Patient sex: F
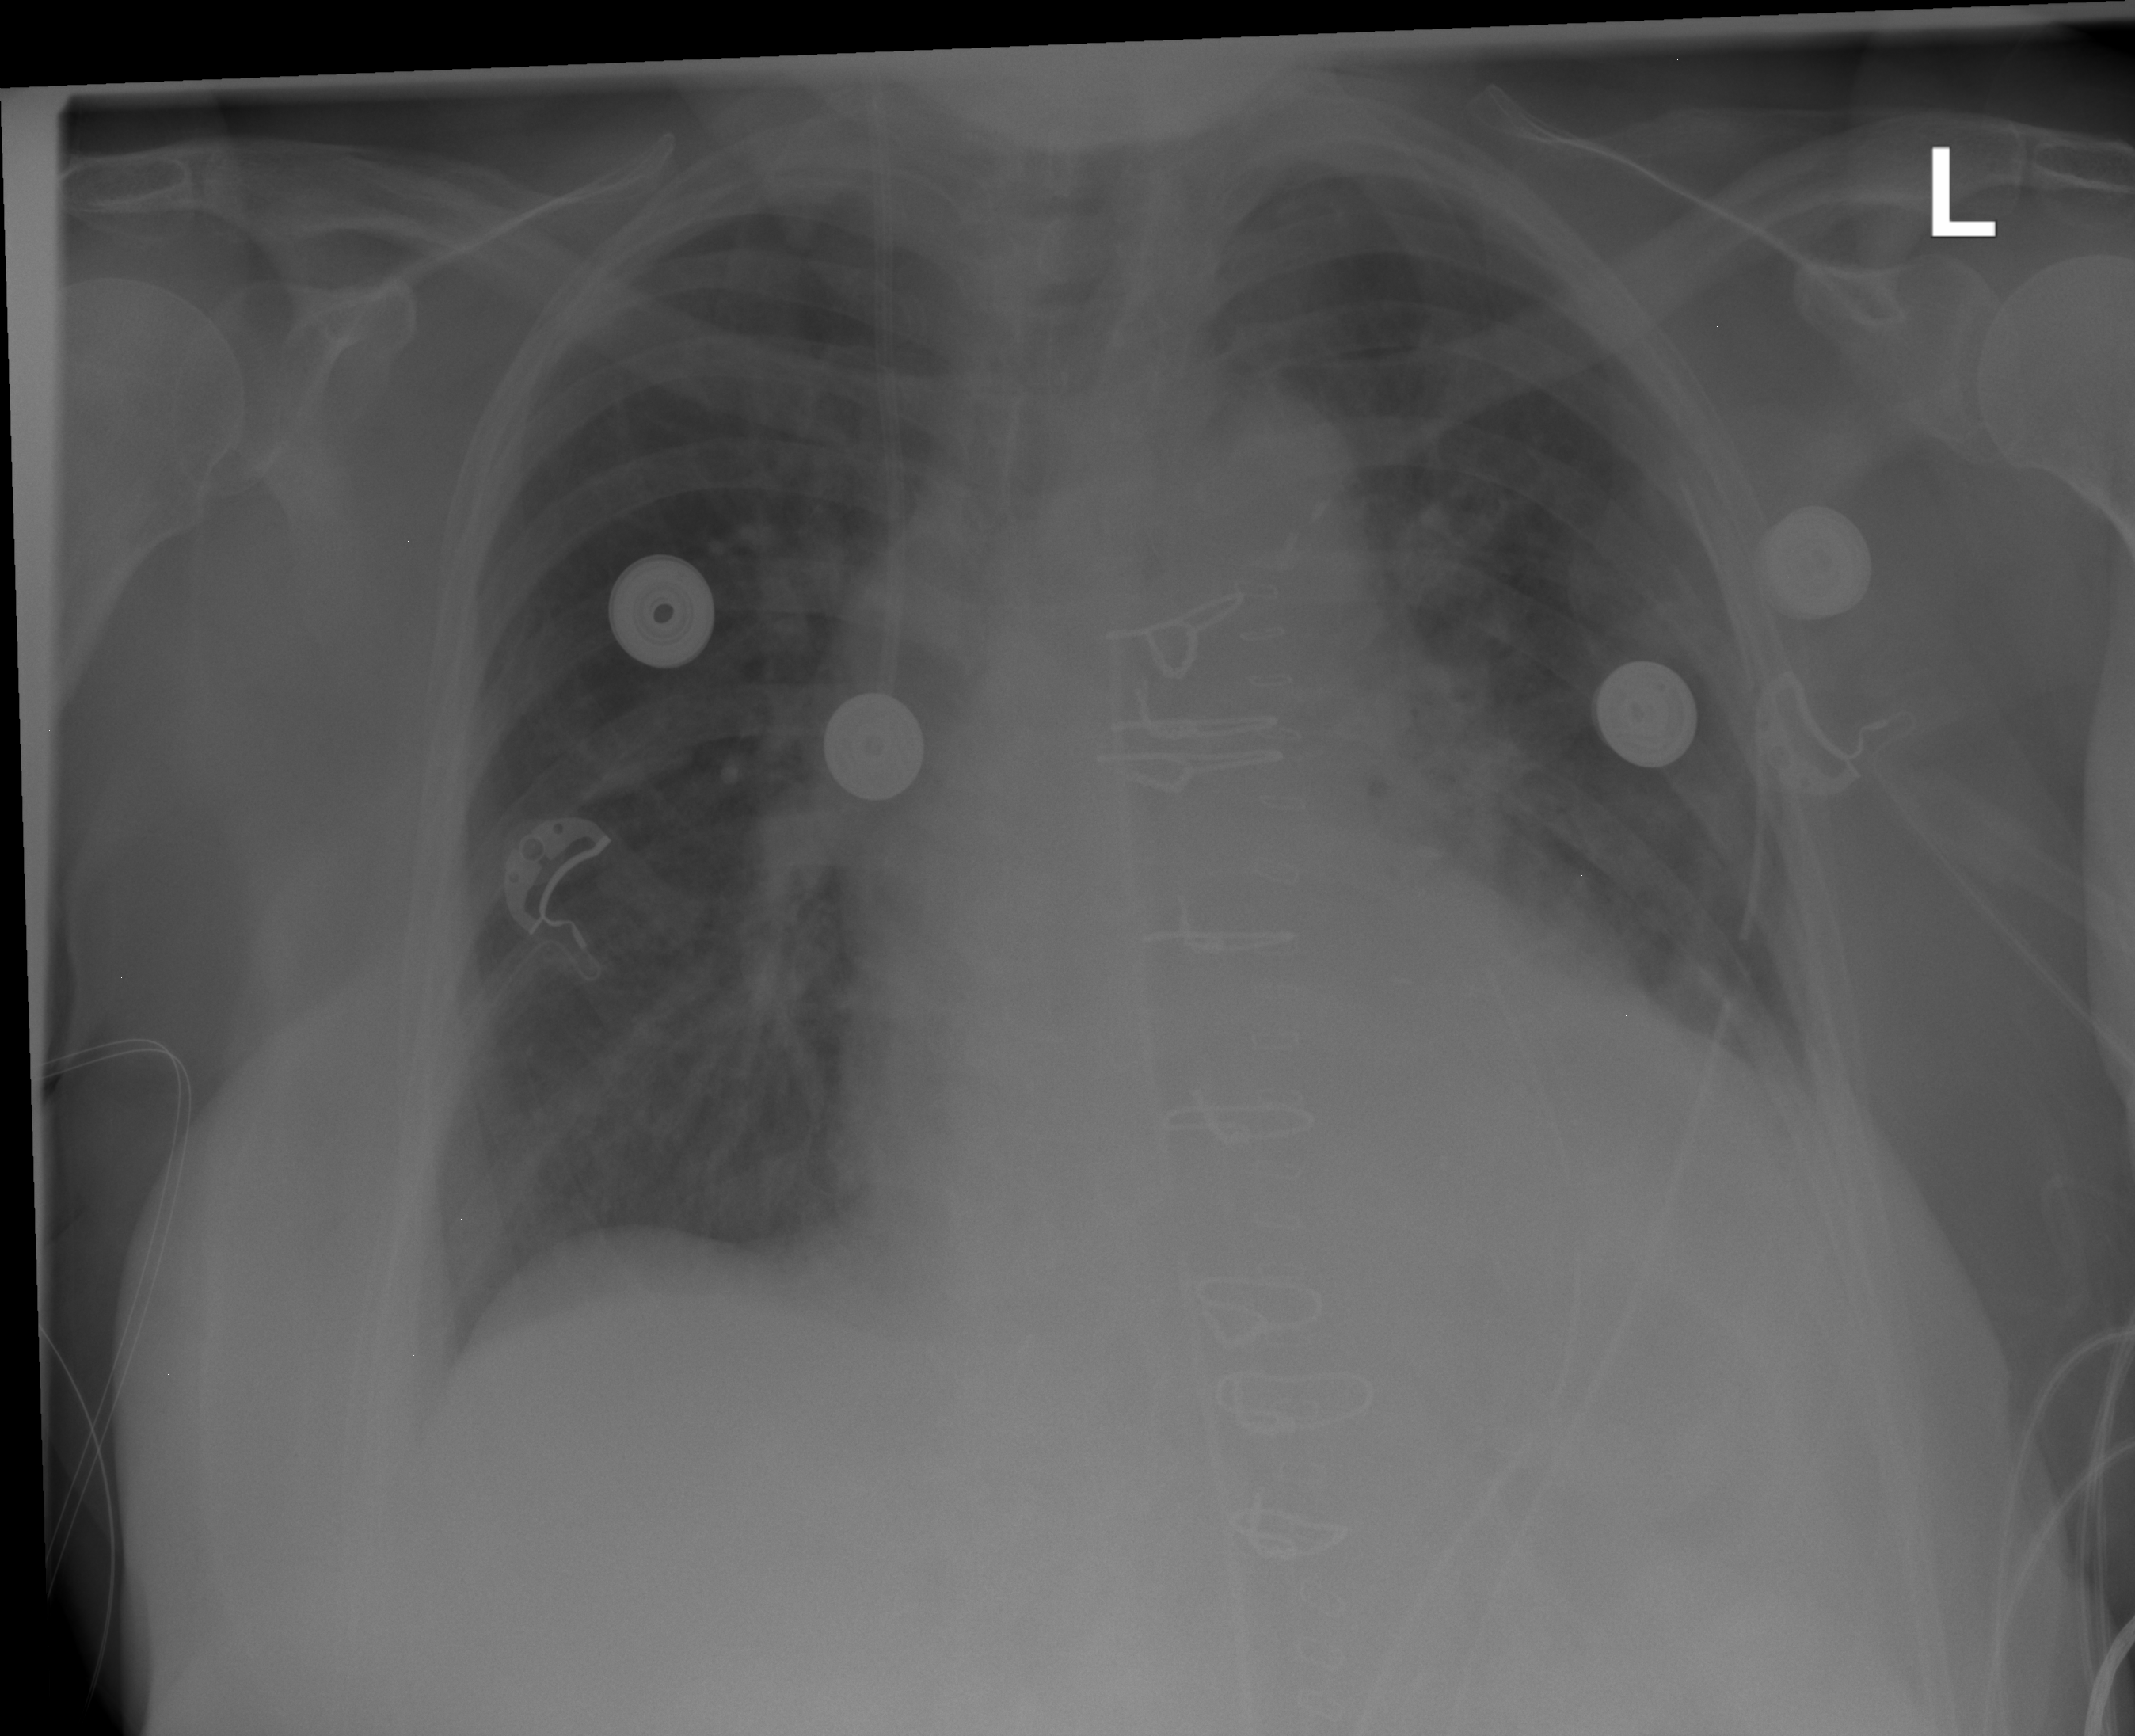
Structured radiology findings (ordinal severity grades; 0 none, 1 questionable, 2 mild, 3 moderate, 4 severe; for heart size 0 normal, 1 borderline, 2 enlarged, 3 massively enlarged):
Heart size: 2
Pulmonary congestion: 2
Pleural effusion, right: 0
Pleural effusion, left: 0
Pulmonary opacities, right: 0
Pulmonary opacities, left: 0
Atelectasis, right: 0
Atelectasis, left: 0